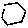
Label: hexagon